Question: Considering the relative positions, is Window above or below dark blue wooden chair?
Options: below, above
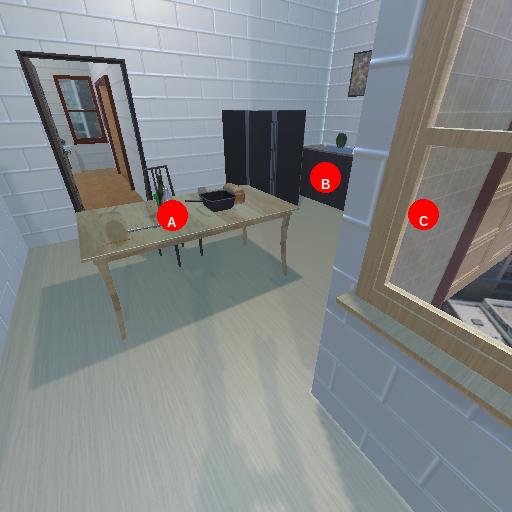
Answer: below